Chest X-ray. View position: PA
Patient age: 73
Patient sex: F
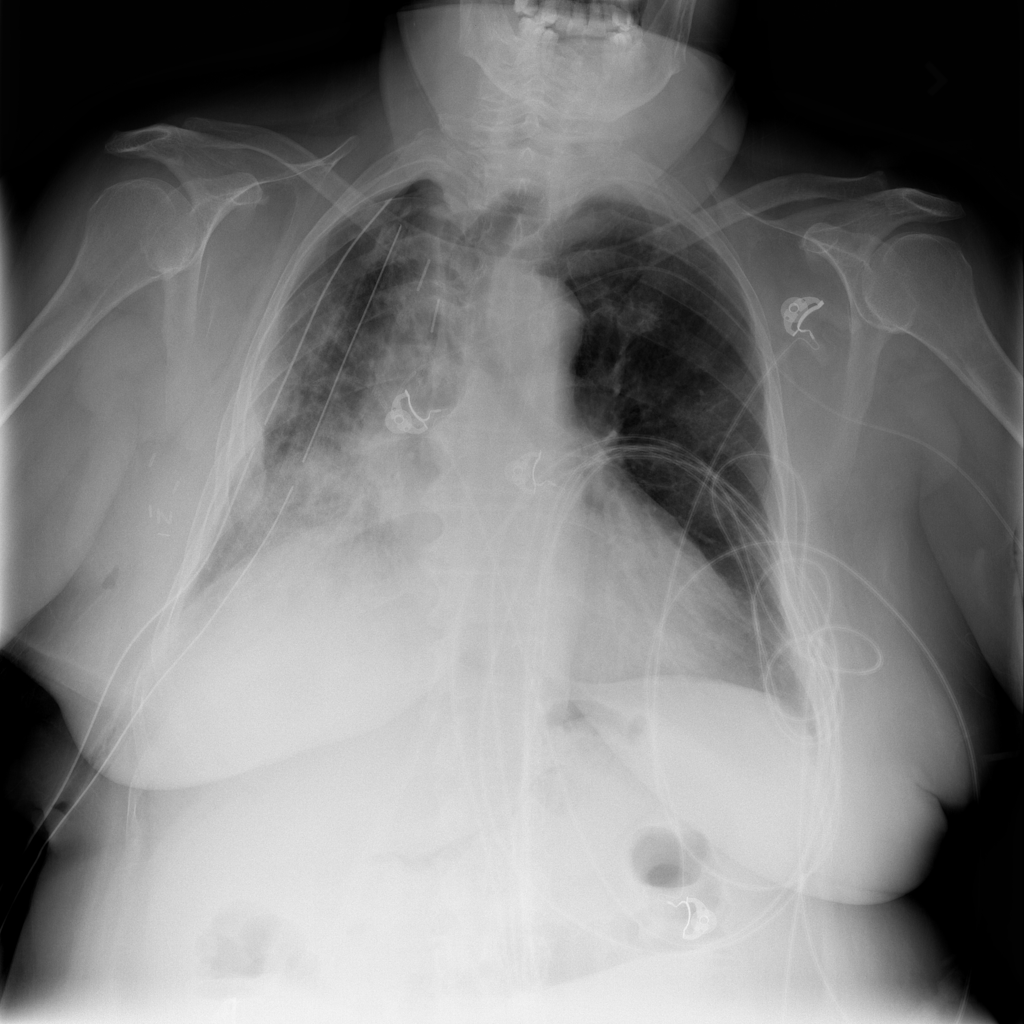
Finding: Pneumothorax